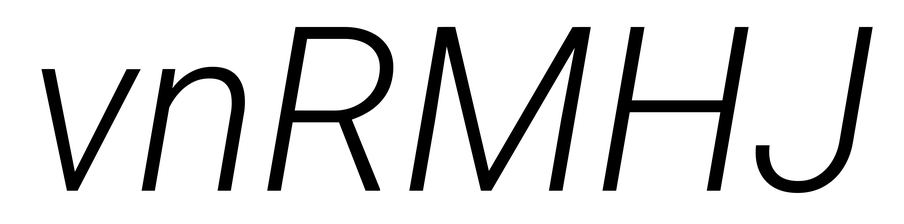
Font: Roboto-Italic_Light_Italic